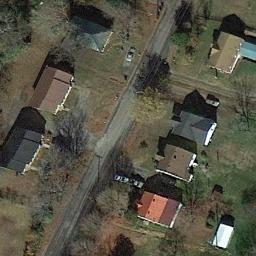
Label: residential